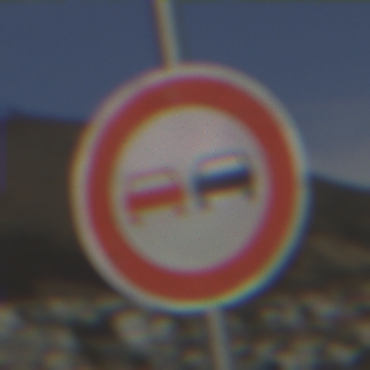
Verkehrszeichen: Ueberholverbot
Umgebung: Outdoor, Suburban
Tageszeit: MorningAfternoon
Wetter: PartlyCloudy
Licht: Natural
Jahreszeit: NotSpecified
Kontrast: HighContrast